Question: I am using MySQL and the Engine InnoDB. I have a SQL table (simplified) containing 4 columns as you can see in this picture :

When the state of a demand will become "Done" I want its Priority to be null and all demands with above priorities decremented.
For example, if the second demand : "Bread" is "Done", its priority will be set to null and I want "Butter" to have a priority of 2, and "Jam" a priority of 3.
I have this trigger :
'''
DELIMITER |
CREATE TRIGGER modify_priority_trigger BEFORE UPDATE ON your_table
FOR EACH ROW
begin
if NEW.State= 'Done'
then
update your_table
set priority = priority - 1
where priority is not null
and priority > NEW.priority;
set NEW.priority = NULL;
end if;
end
|
delimiter ;
'''
But I have an error when I edit a line from a state from "In Progress" to "Done".
> '#1442' - Can't update table 'demand' in stored function/trigger because it is already used by statement which invoked this stored
function/trigger.
I have looked for this error on the Internet but it's the first time I use SQL trigger so I haven't succeed to correct my problem.
Thank's for your help.
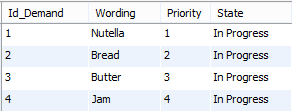
Answer: At the moment when you are trying to update your table you start an endless loop at trigger, the triggers are not for updating their own tables, you can create a new table where you hold the value of your primary key of your table and priority value, so that you can update priority at that table. And in your application or where ever you will use, you can join these two tables. Also you may consider updating your table with the following sql in application side:
'''
update your_table set state = 'NEW' and priority = priority - 1 where ....
'''
Also a new stored procedure can be written to fix your data autorunning every 5/10 min (whatever desired).